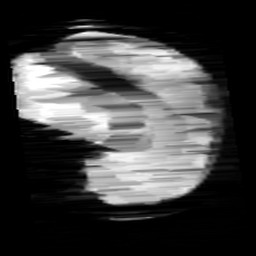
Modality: minIP
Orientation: sagittal
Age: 11
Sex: female
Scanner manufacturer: siemens
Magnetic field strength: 3 T
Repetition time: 0.027 s
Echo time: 0.02 s